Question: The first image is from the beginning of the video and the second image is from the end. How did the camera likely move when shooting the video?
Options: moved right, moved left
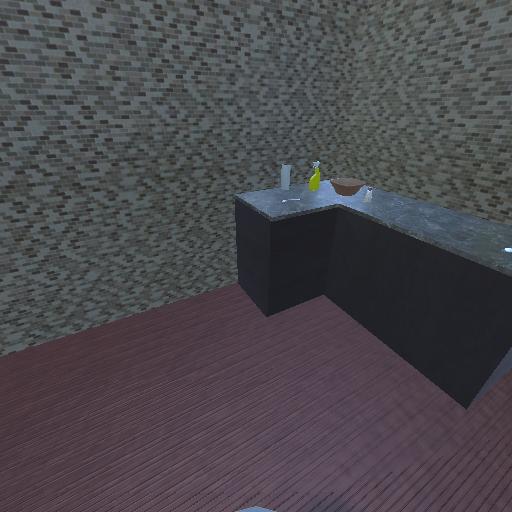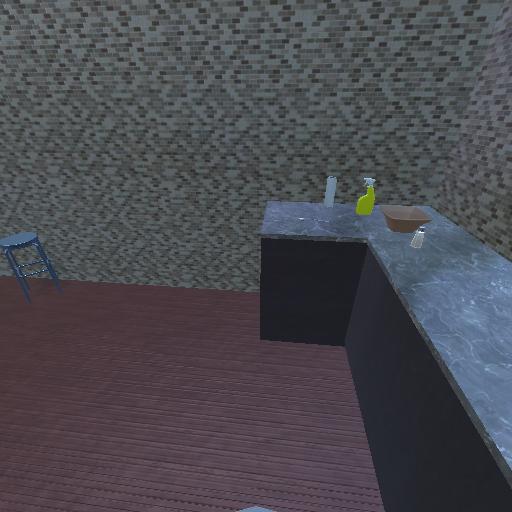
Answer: moved right